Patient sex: M
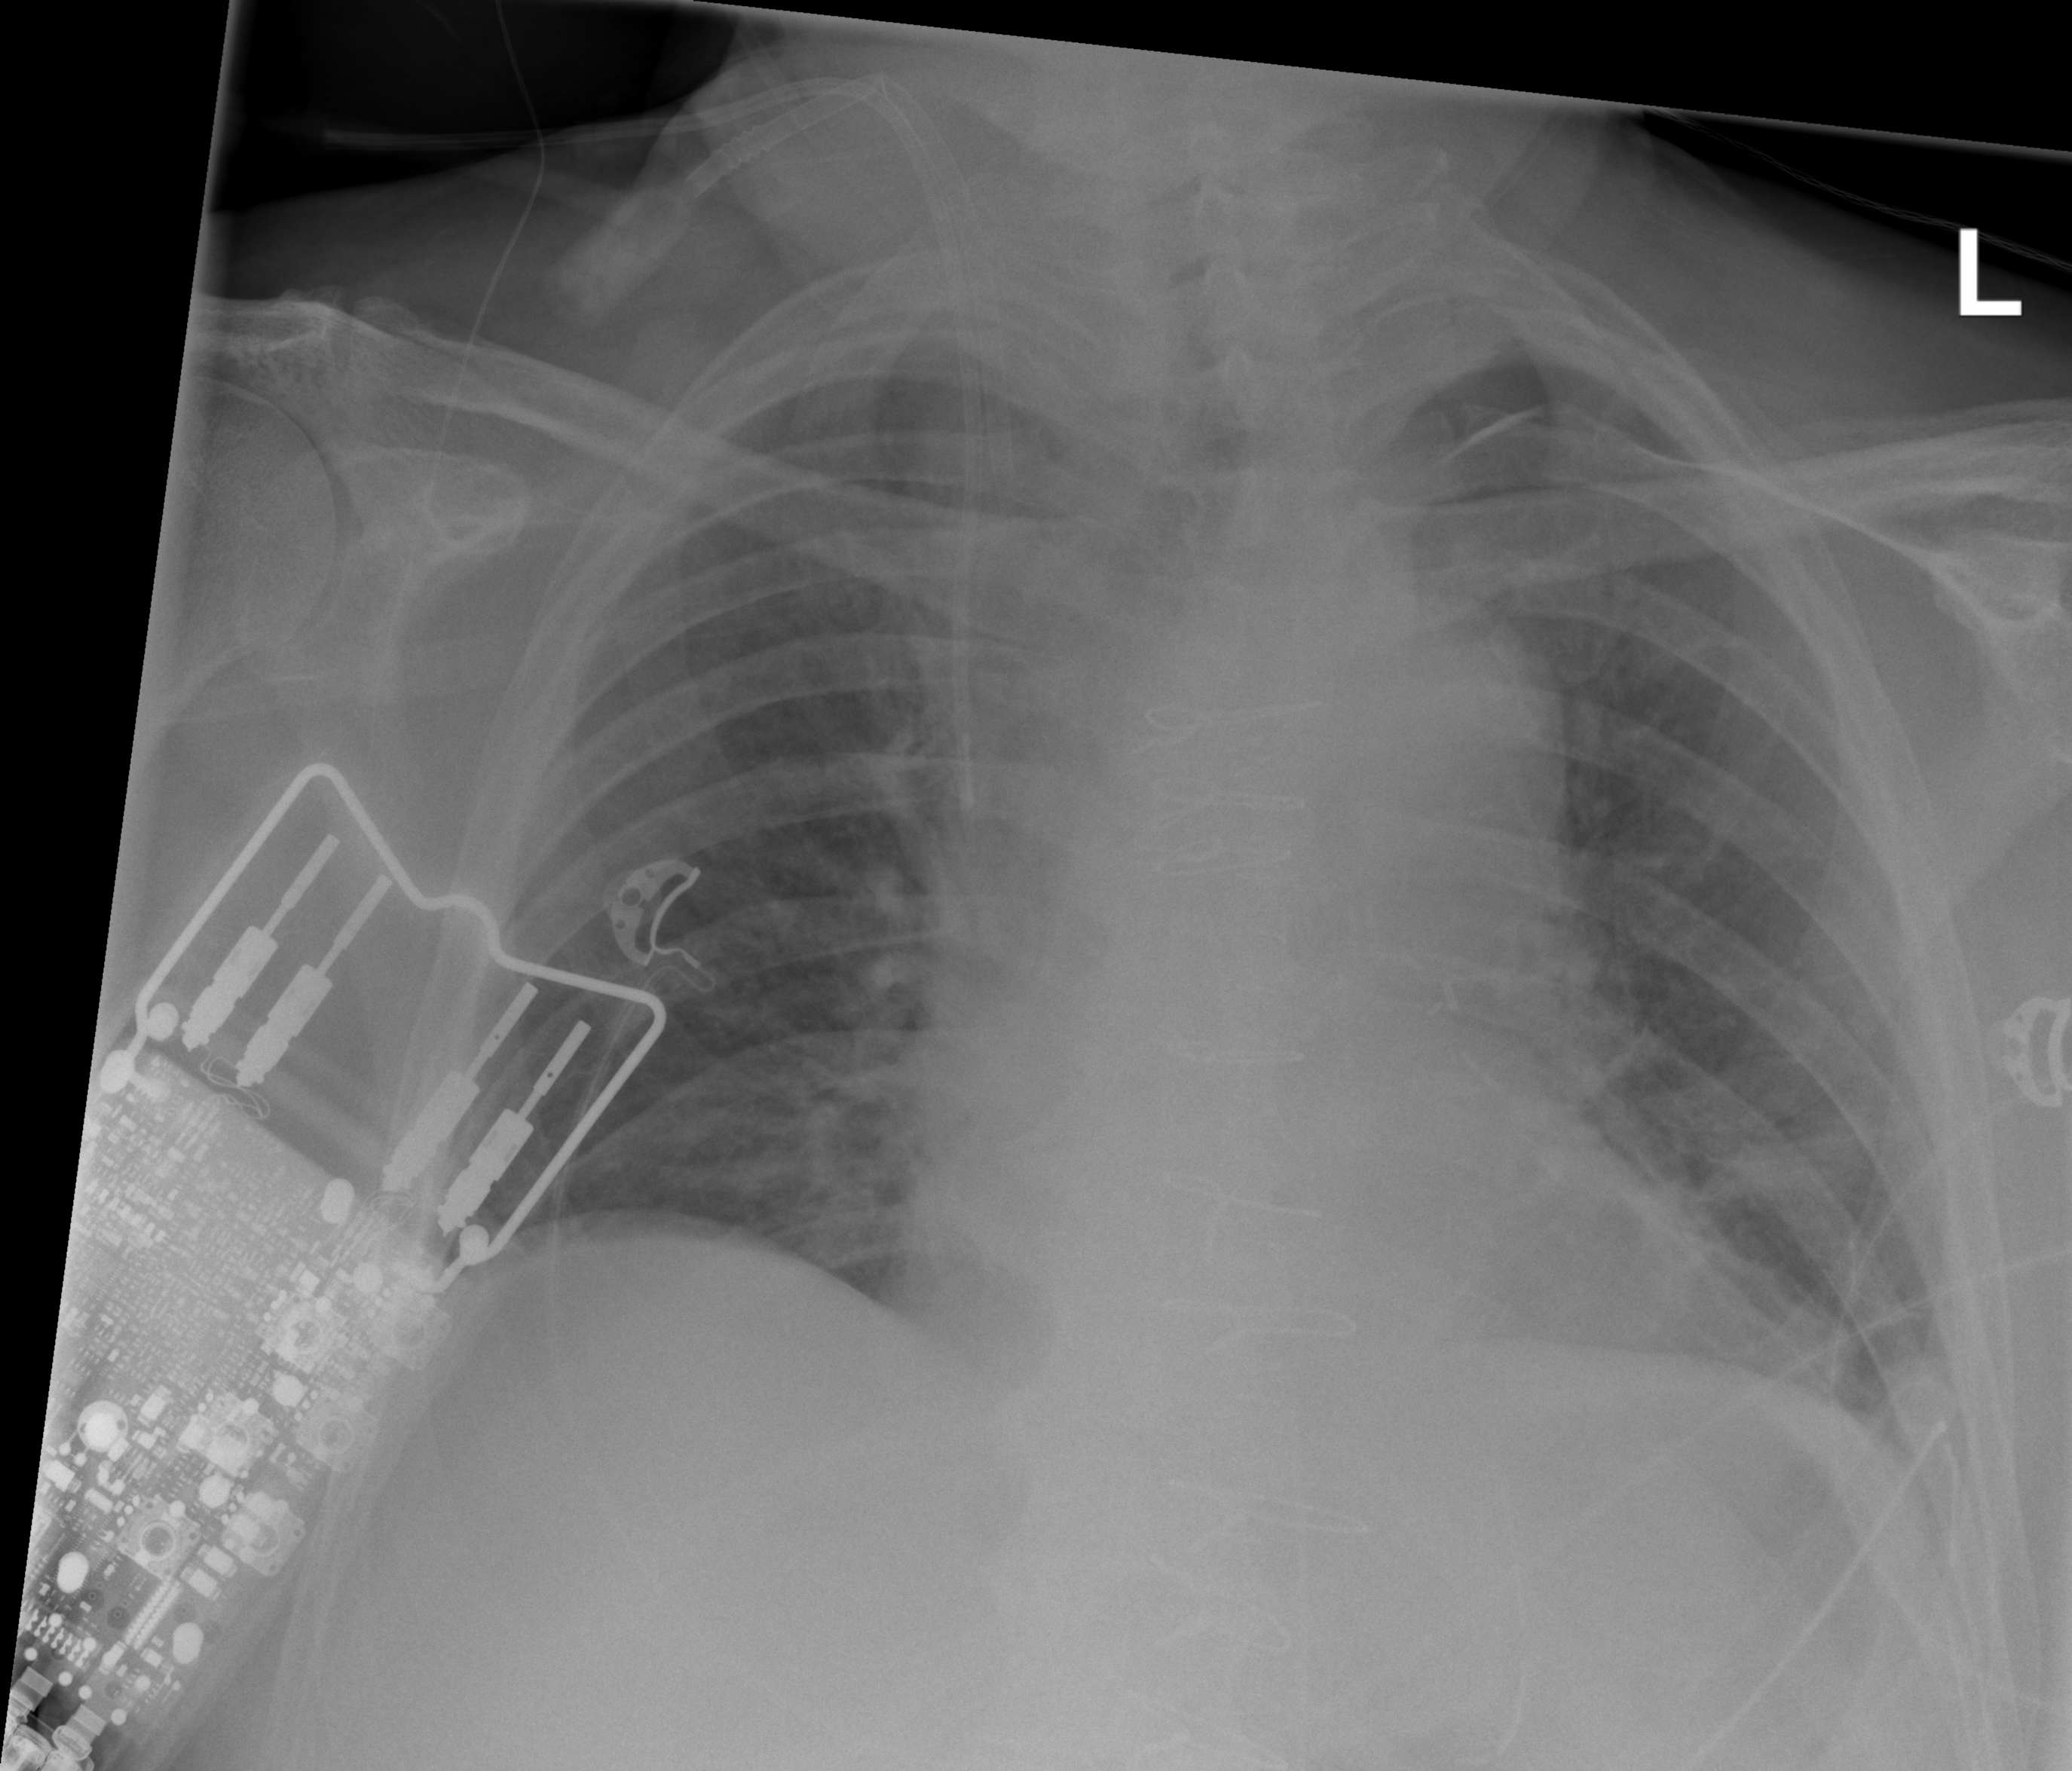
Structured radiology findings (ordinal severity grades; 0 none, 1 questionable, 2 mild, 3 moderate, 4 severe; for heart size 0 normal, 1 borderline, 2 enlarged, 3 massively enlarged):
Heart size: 2
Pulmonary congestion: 3
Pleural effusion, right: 0
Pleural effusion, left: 2
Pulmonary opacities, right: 0
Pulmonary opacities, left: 1
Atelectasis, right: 1
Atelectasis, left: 2